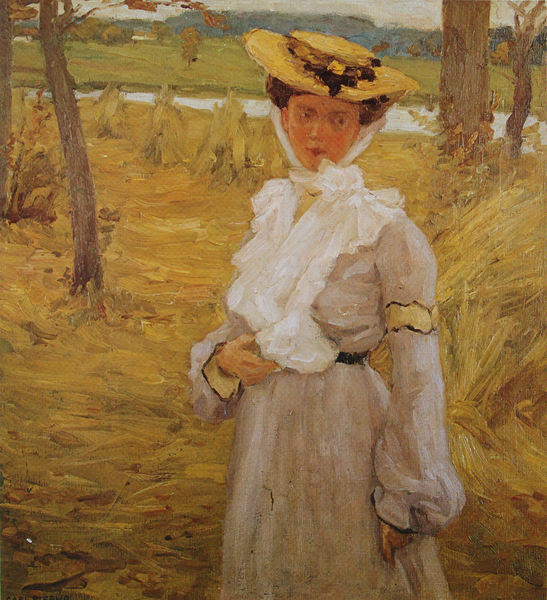
Titel: Der Spaziergang
Künstler: Carl Johann Nikolaus Piepho
Standort: München
Institution: Galerie Heseler
Schlagwörter: baum, berg, blau, blätter, gemälde, hand, himmel, wasser, weiß, wolken, bäume, fluss, gelb, grün, impressionismus, landschaft, mädchen, ocker, see, ufer, blume, blumen, braun, frau, hell, hut, kleid, mund, nase, pastell, schwarz, stroh, blick, dame, gras, gürtel, rot, schal, schleier, tuch, weg, wiese, malerei, schleife, jung, arm, augen, band, gesicht, kleidung, kragen, stehen, ärmel, hände, porträt, öl, feld, felder, horizont, häuser, hügel, natur, stamm, gewand, gold, haare, person, wald, weiher, farbig, sommer, haltung, ernte, garben, getreide, heu, korn, berge, farben, herbst, idylle, van gogh, stämme, strohhut, hutband, halstuch, malerin, deutsch, rüschen, wiss, sonnenhut, bruan, spaziergang, draußen, selbstbildnis, lady, unschuld, heugarben, farm, diva, sluss, mädel, fulss, weld, grün gelb, frau mensch, ht